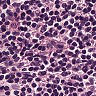
Metastatic tissue present: no